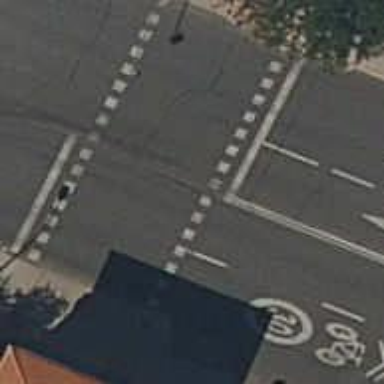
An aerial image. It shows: Crossing with traffic signals.